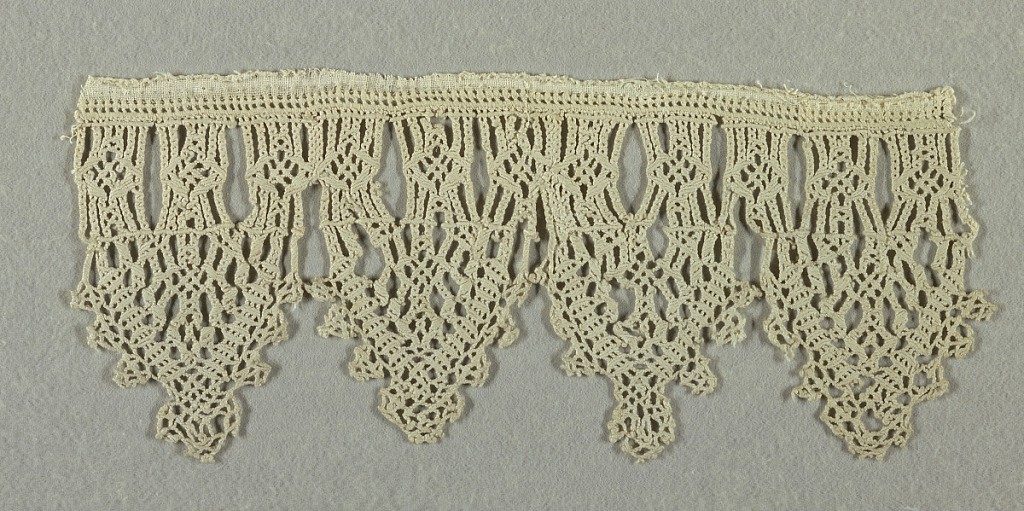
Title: Border fragment
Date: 17th century
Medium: linen Technique: knotting (macramé)
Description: Fragment of a border with knotted oval tabs.